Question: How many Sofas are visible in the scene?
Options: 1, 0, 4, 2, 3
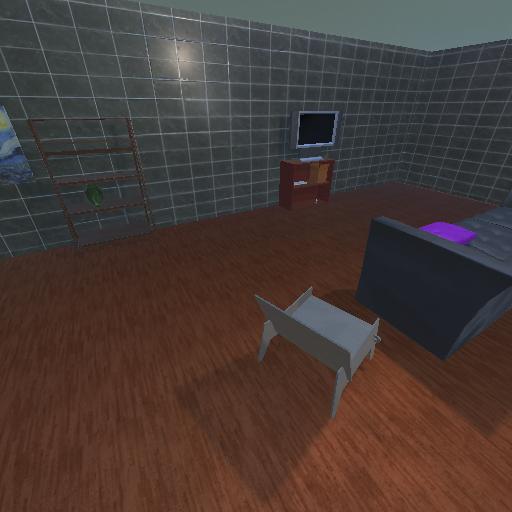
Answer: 1